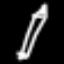
Label: pencil